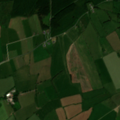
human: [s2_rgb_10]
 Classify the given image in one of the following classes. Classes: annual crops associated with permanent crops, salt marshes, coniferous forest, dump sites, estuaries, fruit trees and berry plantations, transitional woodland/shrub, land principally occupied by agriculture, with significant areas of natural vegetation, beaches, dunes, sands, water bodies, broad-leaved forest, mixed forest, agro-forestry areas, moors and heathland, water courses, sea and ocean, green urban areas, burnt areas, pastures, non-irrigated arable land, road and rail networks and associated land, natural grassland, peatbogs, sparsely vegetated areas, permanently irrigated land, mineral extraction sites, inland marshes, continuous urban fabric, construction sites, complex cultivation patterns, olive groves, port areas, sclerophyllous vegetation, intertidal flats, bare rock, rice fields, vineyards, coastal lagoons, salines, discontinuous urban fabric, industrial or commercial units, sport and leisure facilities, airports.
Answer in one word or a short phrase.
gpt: pastures, coniferous forest